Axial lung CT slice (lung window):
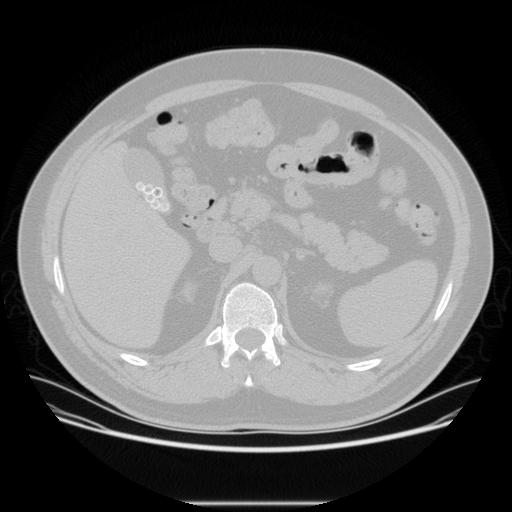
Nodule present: no